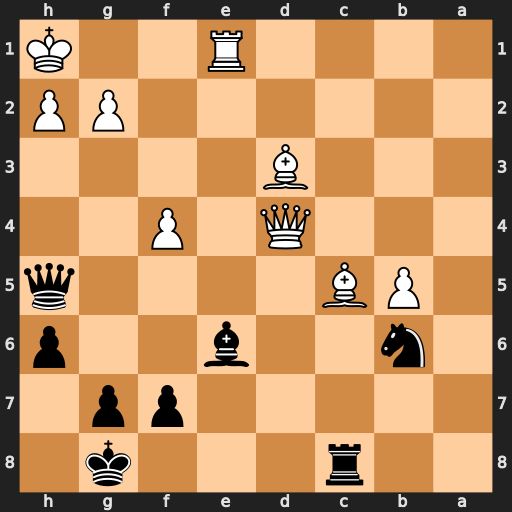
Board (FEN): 2r3k1/5pp1/1n2b2p/1PB4q/3Q1P2/3B4/6PP/4R2K
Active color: b
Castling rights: -
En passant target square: -
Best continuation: Qxc5 Qxc5 Rxc5